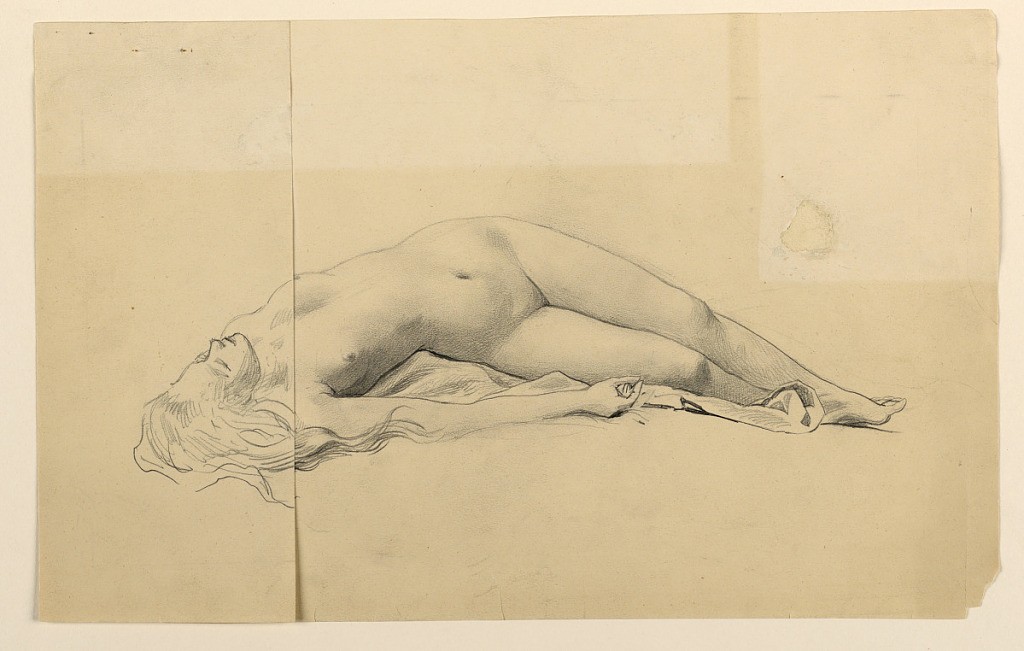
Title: Female Nude
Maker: James Wells Champney, American, 1843–1903
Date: ca. 1890
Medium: Graphite on paper
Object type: Drawing
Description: Nude female figure lying on back, head to left of composition and seen in foreshortening, with right arm brought across in front of body. Above, paper pasted to drawing, with sketch of head in less foreshortened position.